Question: I have the structure like the following in my Xcode project.

I need to read all the images from project and need to store it in array.
I have used the following code from some other StackOverflow posts, but it's not working.
'''
NSFileManager *fileManager = [NSFileManager defaultManager];
NSString *filePath = [[NSBundle mainBundle] pathForResource:@"Images"ofType:@""];
NSDirectoryEnumerator *direnum;
direnum = [fileManager enumeratorAtPath: filePath];
imageFolder = [NSMutableArray new];
for(NSString *filename in direnum){
if([[filename pathExtension] isEqualToString:@"png"]){
[imageFolder addObject:filename];
}
}
NSLog(@"Files in the folder %@",imageFolder);
'''
I would appreciate, if any one help me to complete this.
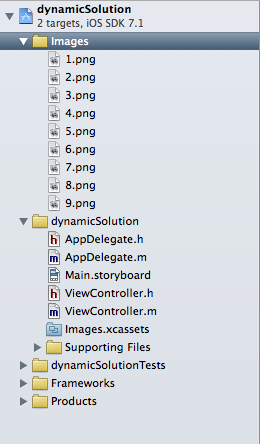
Answer: '- (NSArray *)pathsForResourcesOfType:(NSString *)extension inDirectory:(NSString *)subpath' will get you the array you want.
'''
NSArray *imagesArray = [[NSBundle mainBundle] pathsForResourcesOfType:@"png" inDirectory:@"Images"];
'''